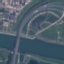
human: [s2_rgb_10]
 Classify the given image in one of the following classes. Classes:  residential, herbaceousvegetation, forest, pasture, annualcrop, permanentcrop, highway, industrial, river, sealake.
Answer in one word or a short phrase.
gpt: Highway